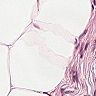
Metastatic tissue present: no